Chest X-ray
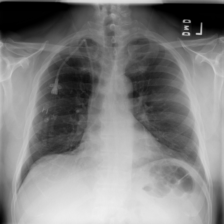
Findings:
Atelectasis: negative
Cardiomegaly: negative
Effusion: negative
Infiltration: negative
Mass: negative
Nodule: positive
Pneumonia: negative
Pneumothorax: negative
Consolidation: negative
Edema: negative
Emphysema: negative
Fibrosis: negative
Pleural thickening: negative
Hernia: negative